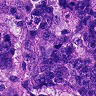
Metastatic tissue present: yes